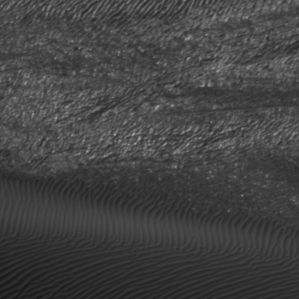
Label: frost